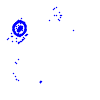
Particle: electron